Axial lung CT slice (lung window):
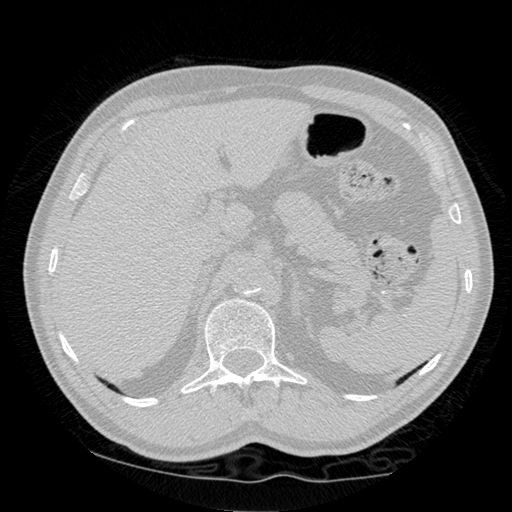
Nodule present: no